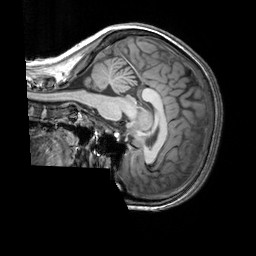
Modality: T1w
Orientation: sagittal
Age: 40
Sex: female
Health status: healthy
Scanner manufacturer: siemens
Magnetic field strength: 3 T
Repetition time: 2.3 s
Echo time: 0.00303 s